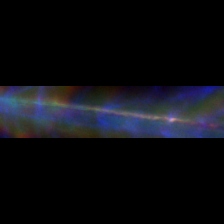
Taxon: Chaetoceros
Group: Diatoms